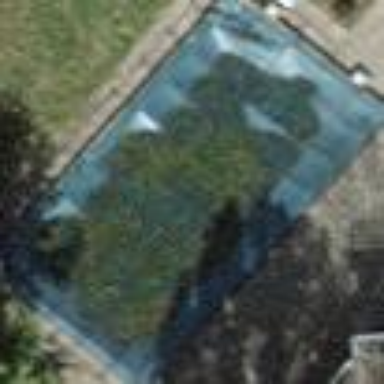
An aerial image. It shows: Swimming pool located in leisure land.